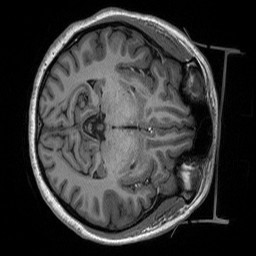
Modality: T1w
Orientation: axial
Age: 28
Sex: female
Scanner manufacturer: siemens
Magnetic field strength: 3 T
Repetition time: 2.53 s
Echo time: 0.00219 s